Current action and preconditions to check: trajectory_clear

Your task: For each precondition in the list above, predict whether it will hold at this action.

Consider the current scene as observed from the mobile robot's camera, and analyze the predicted future states of all dynamic agents (e.g., people, animals, vehicles, or any moving entities) within the NEXT SECOND.

IMPORTANT: Only answer "very likely" if you are absolutely certain—based on strong, clear evidence—that a dynamic agent will violate the precondition in the predicted future state. Do NOT answer "very likely" for unlikely, ambiguous, or low-probability risks.

Ask yourself for each precondition: Is there a high probability, with clear and convincing evidence, that the predicted future states of any dynamic agent will interfere with the predicted future state of the currently executing action within the NEXT SECOND, causing that precondition to fail?

Assess the risk level based on these predictions. Use "likely" or "very likely" if motions create a clear risk of interference.

Use "neutral" or "improbable" if agents are nearby but their predicted paths are clearly diverging or non-conflicting.

Failure Risk Categories: "very improbable", "improbable", "neutral", "likely", "very likely"

Answer Format: Output ONLY the probability_of_failure value from these categories: "very improbable", "improbable", "neutral", "likely", "very likely"

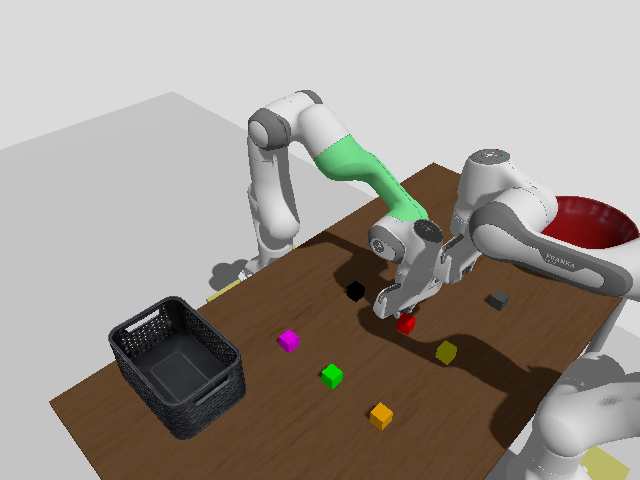

Answer: improbable